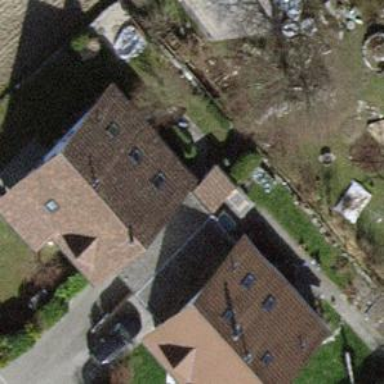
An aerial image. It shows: Garage.